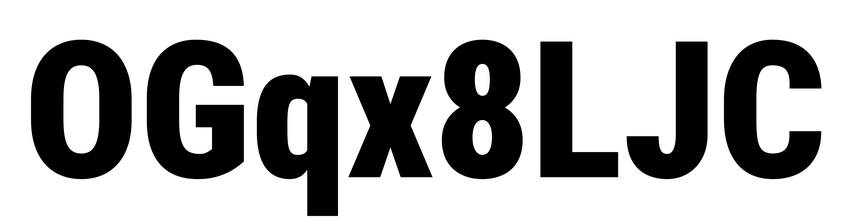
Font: Roboto_Condensed_Black